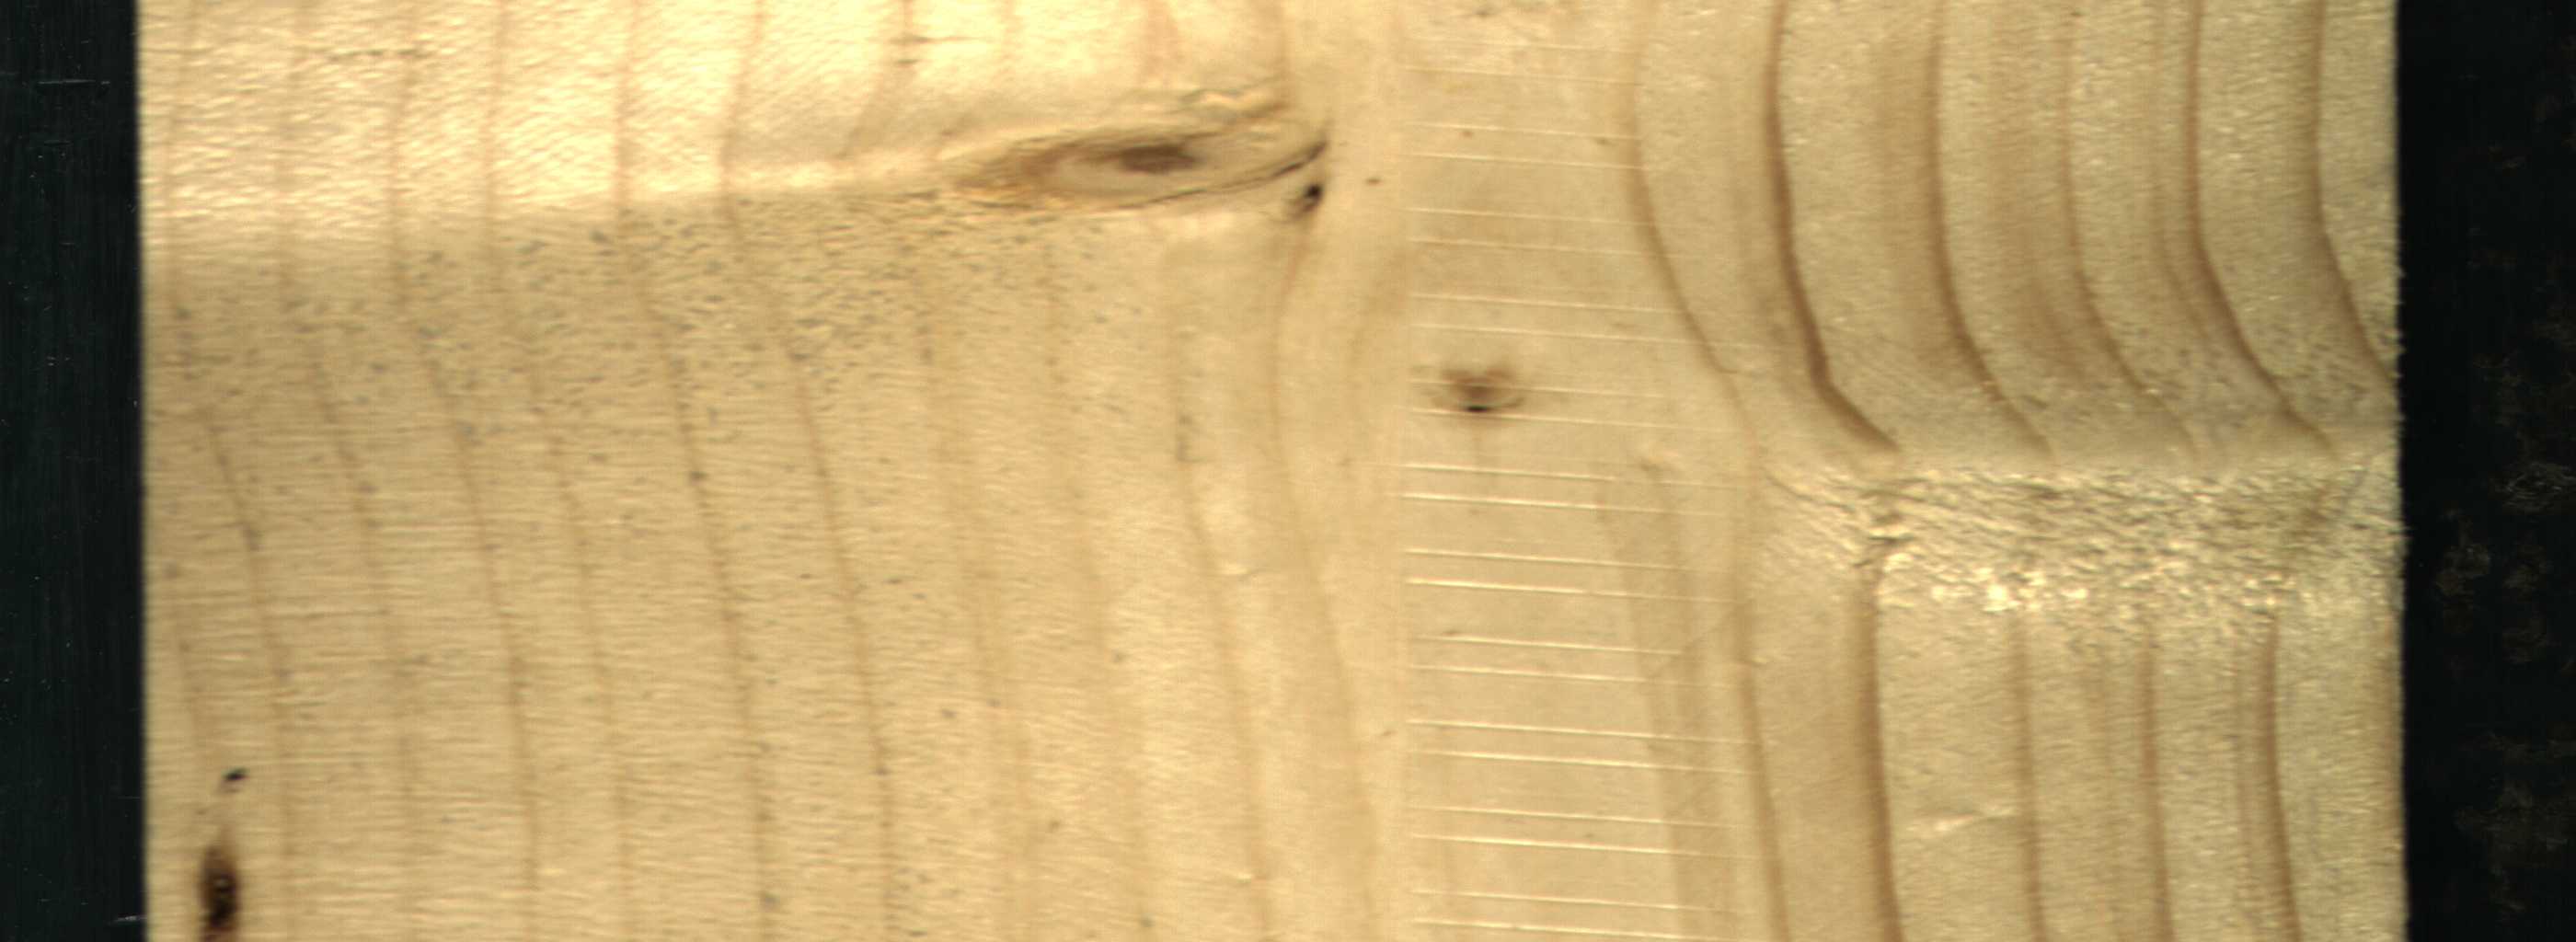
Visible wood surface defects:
resin
Live_Knot
Live_Knot
Live_Knot
Live_Knot